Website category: jobs
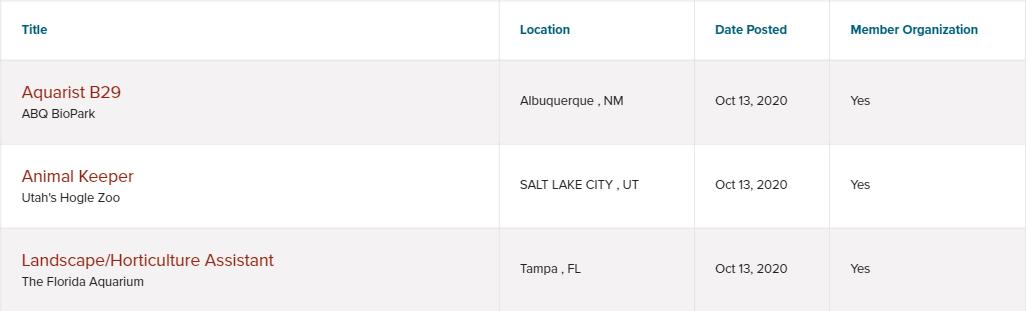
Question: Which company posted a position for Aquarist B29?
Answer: ABQ BioPark

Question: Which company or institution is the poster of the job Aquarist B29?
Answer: ABQ BioPark

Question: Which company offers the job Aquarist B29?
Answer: ABQ BioPark

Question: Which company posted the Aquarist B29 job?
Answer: ABQ BioPark

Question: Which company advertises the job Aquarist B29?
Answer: ABQ BioPark

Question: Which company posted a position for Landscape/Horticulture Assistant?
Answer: The Florida Aquarium

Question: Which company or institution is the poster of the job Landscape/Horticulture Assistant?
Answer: The Florida Aquarium

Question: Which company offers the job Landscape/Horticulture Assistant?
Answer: The Florida Aquarium

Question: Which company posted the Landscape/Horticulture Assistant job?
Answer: The Florida Aquarium

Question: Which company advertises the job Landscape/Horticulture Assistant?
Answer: The Florida Aquarium

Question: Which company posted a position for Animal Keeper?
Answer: Utah's Hogle Zoo

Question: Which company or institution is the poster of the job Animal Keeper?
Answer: Utah's Hogle Zoo

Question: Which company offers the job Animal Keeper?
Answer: Utah's Hogle Zoo

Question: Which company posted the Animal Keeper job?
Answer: Utah's Hogle Zoo

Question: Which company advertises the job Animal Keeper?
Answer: Utah's Hogle Zoo

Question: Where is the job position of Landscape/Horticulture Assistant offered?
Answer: Tampa , FL

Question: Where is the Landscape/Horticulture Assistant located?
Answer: Tampa , FL

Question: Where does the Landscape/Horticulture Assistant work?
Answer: Tampa , FL

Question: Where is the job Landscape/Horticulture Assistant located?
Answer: Tampa , FL

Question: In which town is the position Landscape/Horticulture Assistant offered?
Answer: Tampa , FL

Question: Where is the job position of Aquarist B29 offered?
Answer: Albuquerque , NM

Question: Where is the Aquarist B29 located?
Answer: Albuquerque , NM

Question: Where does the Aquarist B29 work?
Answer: Albuquerque , NM

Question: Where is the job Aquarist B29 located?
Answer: Albuquerque , NM

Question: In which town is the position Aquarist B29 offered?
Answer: Albuquerque , NM

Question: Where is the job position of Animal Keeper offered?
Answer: SALT LAKE CITY , UT

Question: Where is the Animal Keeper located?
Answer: SALT LAKE CITY , UT

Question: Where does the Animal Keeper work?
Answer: SALT LAKE CITY , UT

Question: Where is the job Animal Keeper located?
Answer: SALT LAKE CITY , UT

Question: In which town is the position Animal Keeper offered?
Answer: SALT LAKE CITY , UT

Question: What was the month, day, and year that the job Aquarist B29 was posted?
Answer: Oct 13, 2020

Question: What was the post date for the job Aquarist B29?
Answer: Oct 13, 2020

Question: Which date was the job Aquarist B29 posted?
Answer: Oct 13, 2020

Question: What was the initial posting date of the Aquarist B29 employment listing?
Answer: Oct 13, 2020

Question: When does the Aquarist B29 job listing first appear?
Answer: Oct 13, 2020

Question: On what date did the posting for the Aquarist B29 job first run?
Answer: Oct 13, 2020

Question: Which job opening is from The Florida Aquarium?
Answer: Landscape/Horticulture Assistant

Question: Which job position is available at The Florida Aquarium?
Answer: Landscape/Horticulture Assistant

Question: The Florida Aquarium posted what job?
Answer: Landscape/Horticulture Assistant

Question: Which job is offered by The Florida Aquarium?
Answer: Landscape/Horticulture Assistant

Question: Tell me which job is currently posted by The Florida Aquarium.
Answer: Landscape/Horticulture Assistant

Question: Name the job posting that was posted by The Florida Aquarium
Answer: Landscape/Horticulture Assistant

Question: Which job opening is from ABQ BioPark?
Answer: Aquarist B29

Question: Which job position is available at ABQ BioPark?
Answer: Aquarist B29

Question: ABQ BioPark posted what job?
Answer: Aquarist B29

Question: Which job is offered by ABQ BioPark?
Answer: Aquarist B29

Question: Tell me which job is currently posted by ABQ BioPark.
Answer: Aquarist B29

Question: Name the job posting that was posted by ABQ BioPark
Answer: Aquarist B29

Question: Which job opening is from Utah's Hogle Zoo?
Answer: Animal Keeper

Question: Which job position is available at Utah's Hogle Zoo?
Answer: Animal Keeper

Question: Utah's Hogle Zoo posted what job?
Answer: Animal Keeper

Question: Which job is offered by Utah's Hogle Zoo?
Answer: Animal Keeper

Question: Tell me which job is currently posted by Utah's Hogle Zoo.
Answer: Animal Keeper

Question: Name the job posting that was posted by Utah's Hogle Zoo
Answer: Animal Keeper

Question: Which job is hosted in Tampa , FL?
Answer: Landscape/Horticulture Assistant

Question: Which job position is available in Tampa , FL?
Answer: Landscape/Horticulture Assistant

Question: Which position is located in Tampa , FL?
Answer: Landscape/Horticulture Assistant

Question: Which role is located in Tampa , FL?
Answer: Landscape/Horticulture Assistant

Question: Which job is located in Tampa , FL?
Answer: Landscape/Horticulture Assistant

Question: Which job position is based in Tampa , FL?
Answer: Landscape/Horticulture Assistant

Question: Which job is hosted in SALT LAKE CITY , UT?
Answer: Animal Keeper

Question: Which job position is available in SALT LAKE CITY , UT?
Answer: Animal Keeper

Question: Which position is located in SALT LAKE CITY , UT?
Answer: Animal Keeper

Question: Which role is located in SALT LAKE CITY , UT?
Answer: Animal Keeper